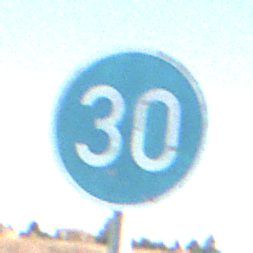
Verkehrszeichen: VorgeschriebeneMindestgeschwindigkeit
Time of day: MorningAfternoon
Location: Outdoor (Nature)
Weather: Clear
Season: Autumn
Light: Natural